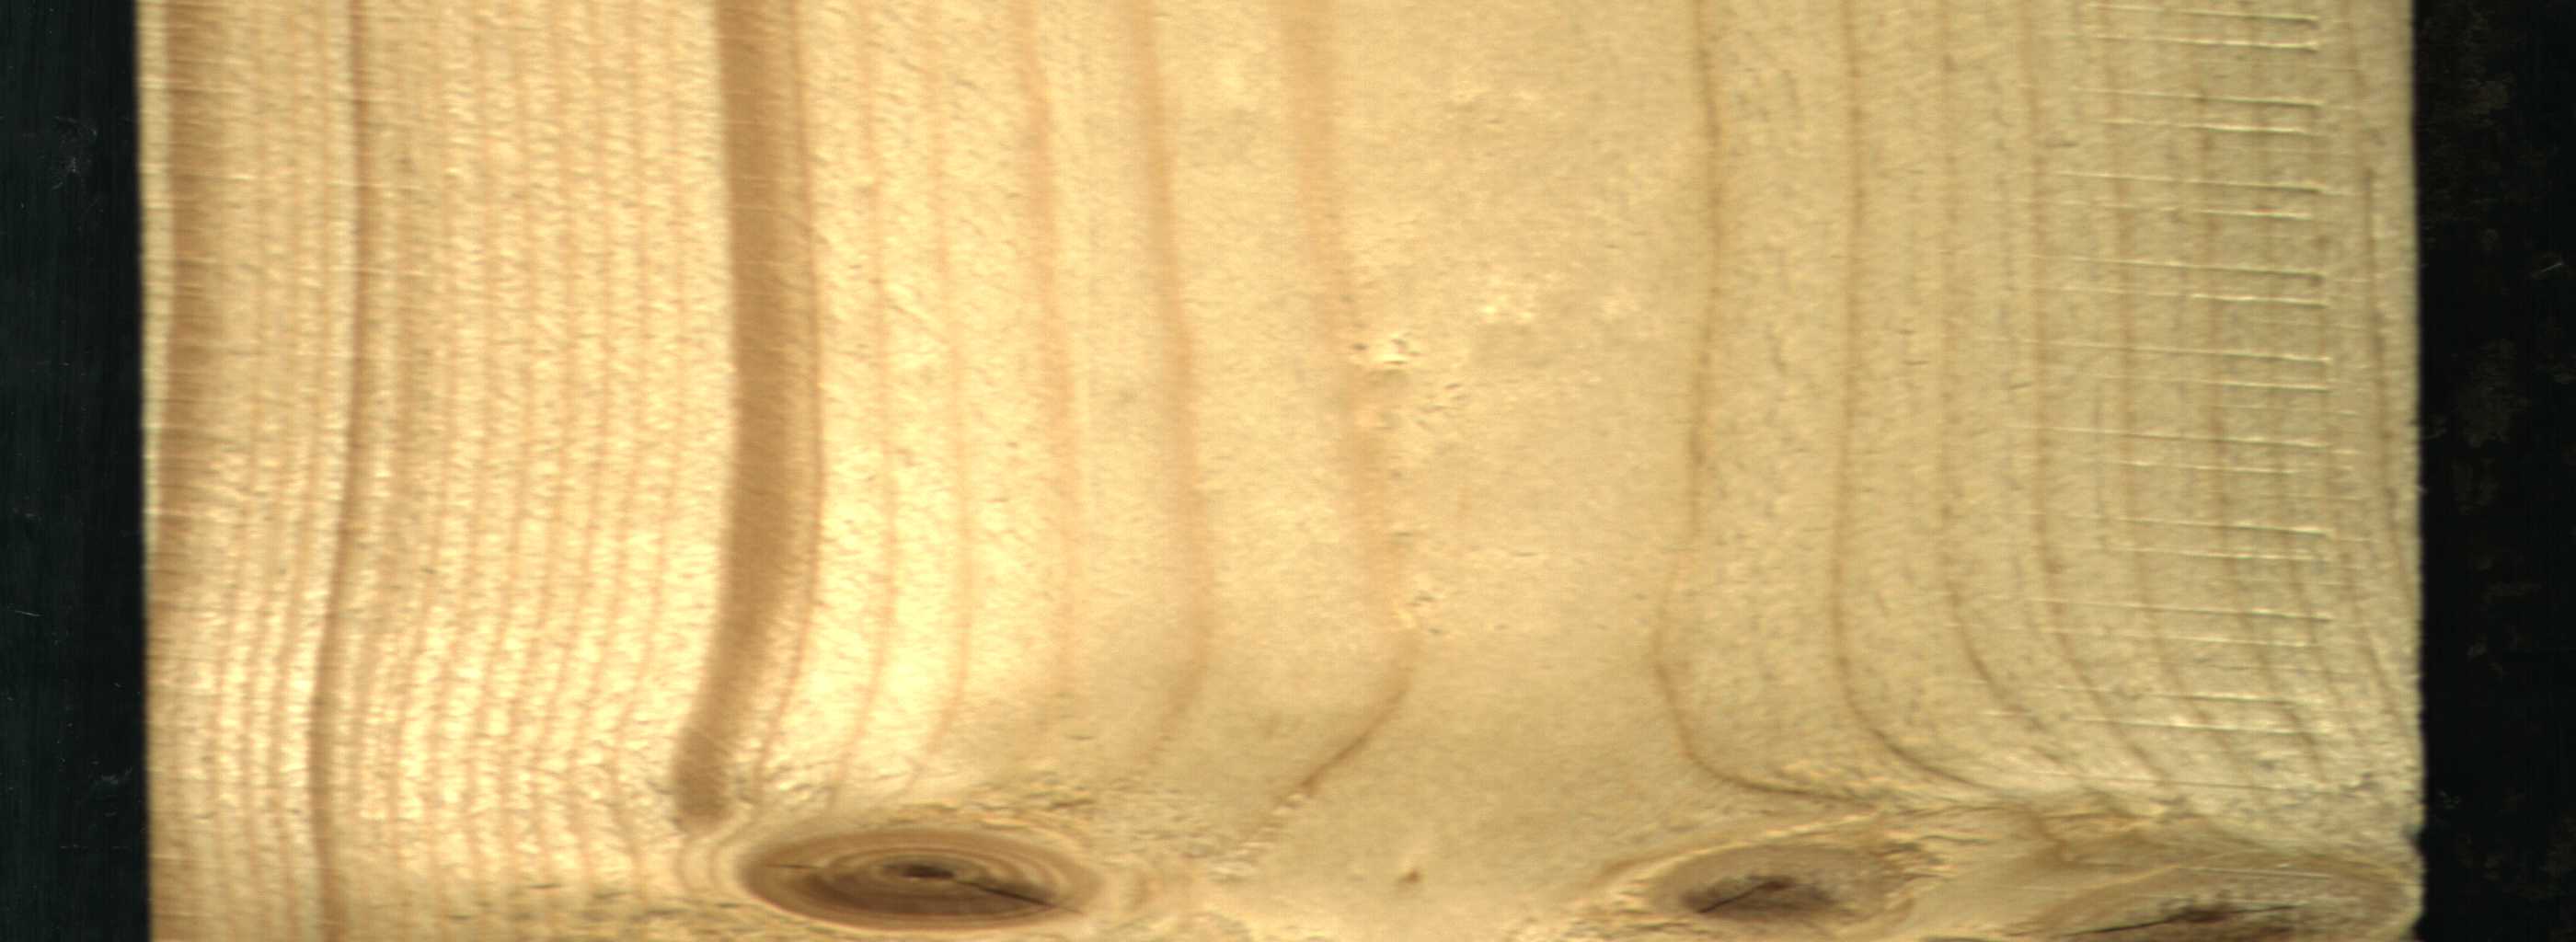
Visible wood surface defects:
Quartzity
knot_with_crack
knot_with_crack
Live_Knot